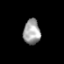
Tissue: prostate
Cell type: B cells
Senescence score: 0.7758
Nuclear area (px): 421
Mean DAPI intensity: 159.413